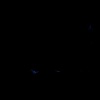
Label: space